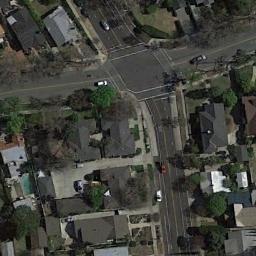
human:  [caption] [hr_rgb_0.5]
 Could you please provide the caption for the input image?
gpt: There are many buildings of different shapes and sizes beside the intersection .

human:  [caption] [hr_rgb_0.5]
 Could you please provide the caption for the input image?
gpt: There are several moving vehicles on the road at the intersection, With many buildings and some trees around the intersection .

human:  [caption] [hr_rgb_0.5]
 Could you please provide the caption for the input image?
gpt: There are houses and trees near the crossroads .

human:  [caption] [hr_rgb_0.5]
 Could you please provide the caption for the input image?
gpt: A tilted intersection with sparse traffic located in a dense residential area .

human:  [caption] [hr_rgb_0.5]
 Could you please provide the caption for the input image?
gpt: There are some black buildings around the intersection .